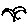
Label: bird